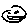
Label: smiley face